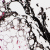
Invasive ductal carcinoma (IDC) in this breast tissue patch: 0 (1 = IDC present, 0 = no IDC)